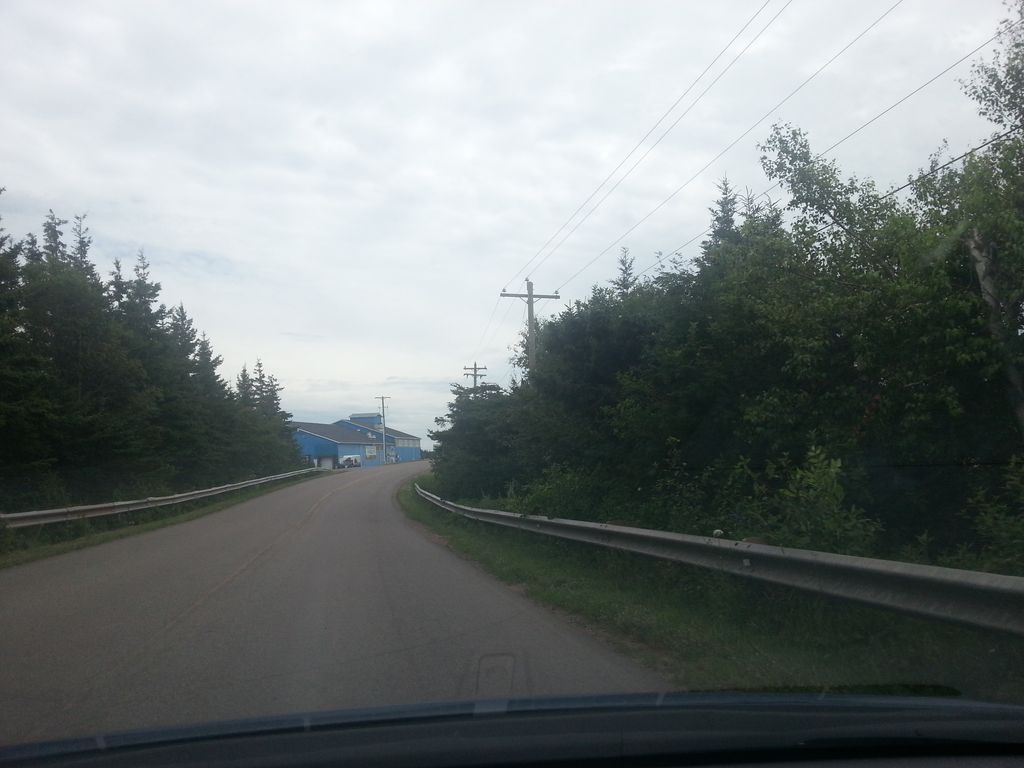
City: charlottetown